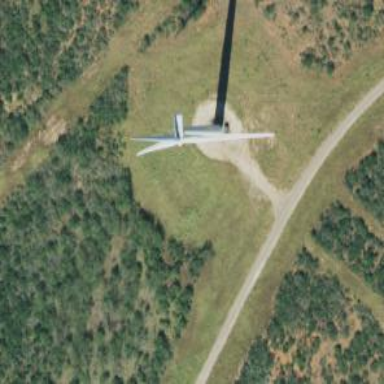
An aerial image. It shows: Wind generator powered by horizontal axis wind turbine.